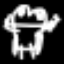
Label: frog